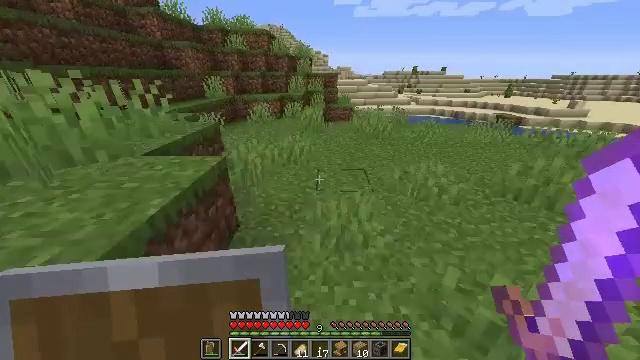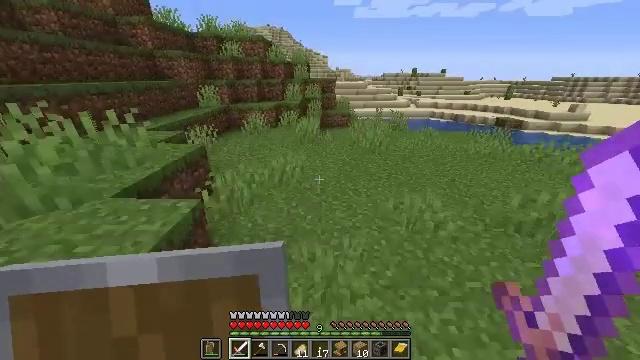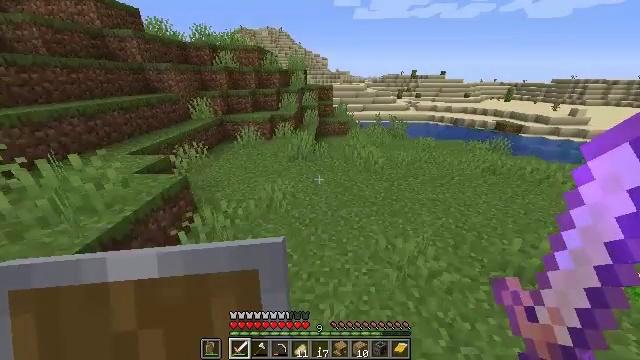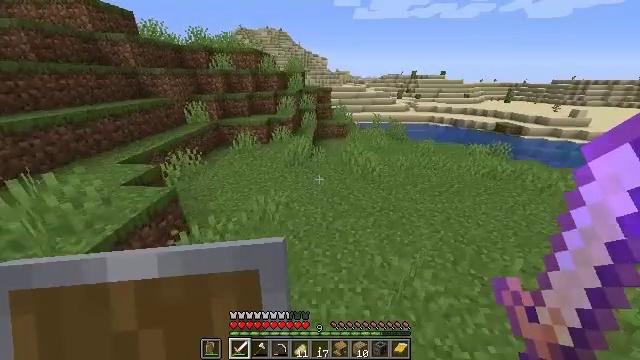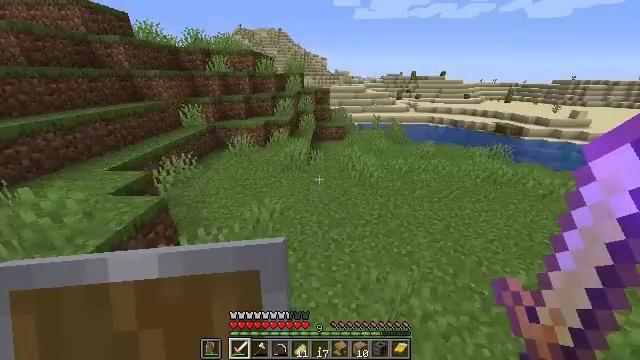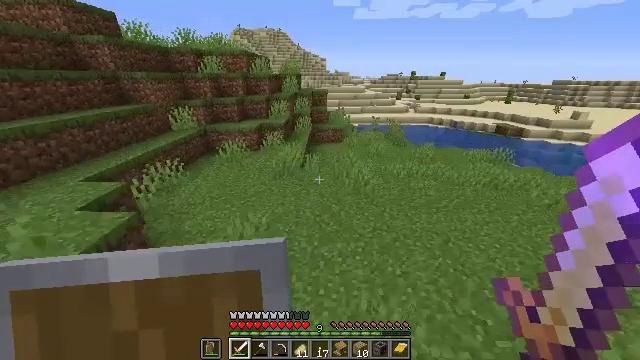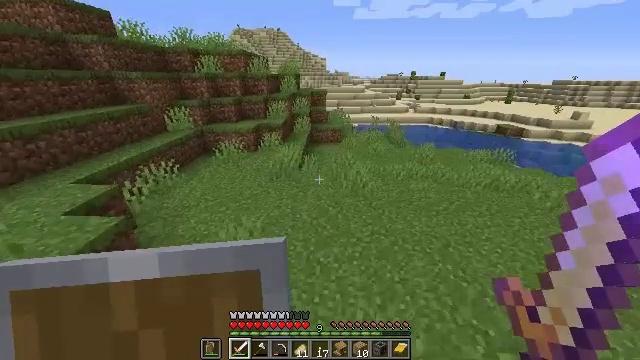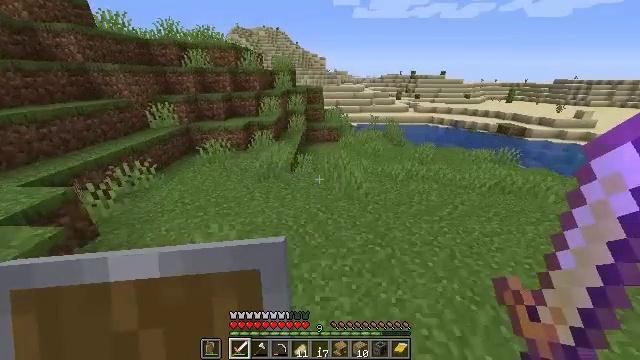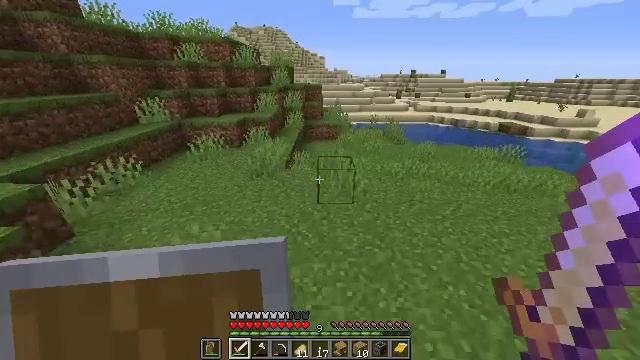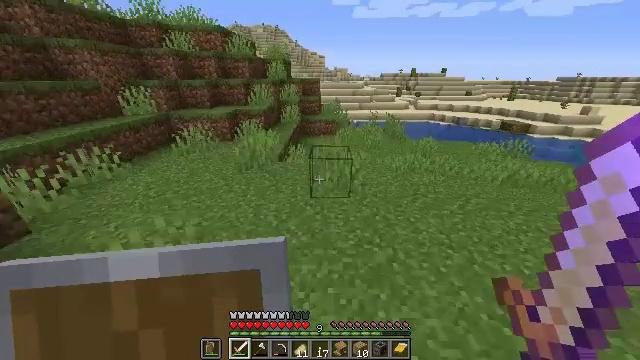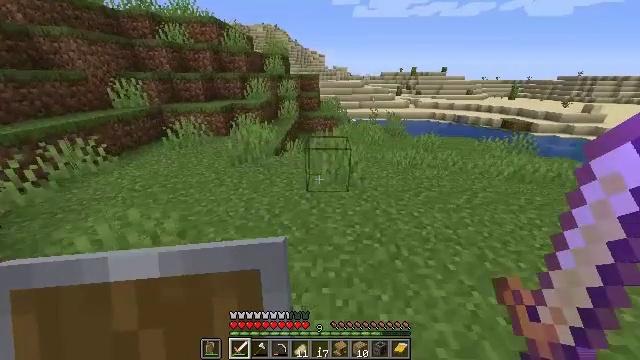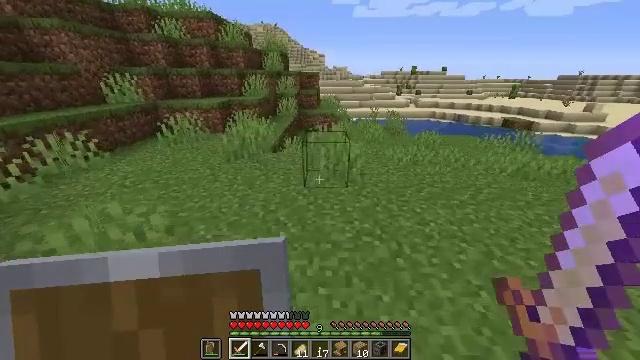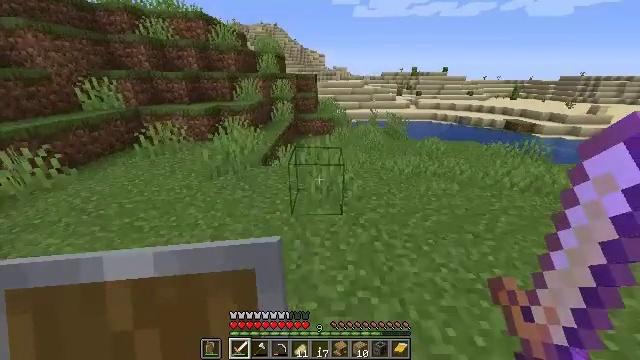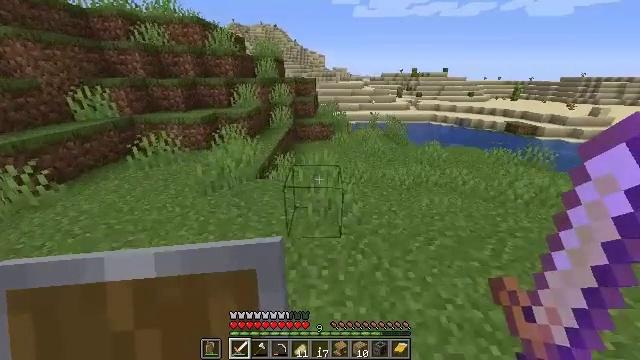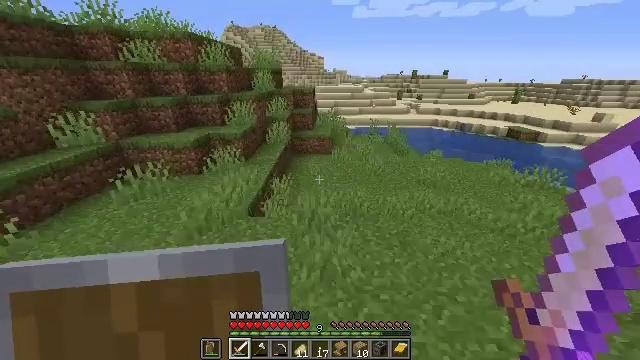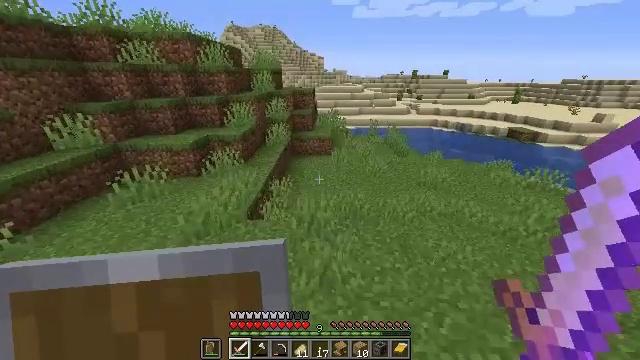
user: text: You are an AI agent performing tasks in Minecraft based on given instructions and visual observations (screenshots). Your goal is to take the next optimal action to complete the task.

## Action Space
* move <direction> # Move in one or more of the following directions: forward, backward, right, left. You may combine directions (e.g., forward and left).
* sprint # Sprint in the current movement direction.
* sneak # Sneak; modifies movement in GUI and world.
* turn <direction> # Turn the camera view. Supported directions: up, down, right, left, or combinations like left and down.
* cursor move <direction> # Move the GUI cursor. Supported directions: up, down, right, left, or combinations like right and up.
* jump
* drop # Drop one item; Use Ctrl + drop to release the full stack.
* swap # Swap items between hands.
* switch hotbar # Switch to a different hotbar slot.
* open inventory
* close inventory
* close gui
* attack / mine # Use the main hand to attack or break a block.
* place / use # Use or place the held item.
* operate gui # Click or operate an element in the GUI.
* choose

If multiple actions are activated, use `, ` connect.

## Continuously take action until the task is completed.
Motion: motion action
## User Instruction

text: Harvest sugar cane from the plant.
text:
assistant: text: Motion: move forward and move right, jump
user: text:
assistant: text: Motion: move forward and move right, jump
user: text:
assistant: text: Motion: move forward and move right, jump
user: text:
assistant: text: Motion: move forward and move right, jump
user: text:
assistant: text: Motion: move forward and move right, jump
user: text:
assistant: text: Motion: move forward, jump
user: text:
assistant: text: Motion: move forward, jump
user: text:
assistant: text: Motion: move forward, jump
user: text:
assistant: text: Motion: move forward, jump
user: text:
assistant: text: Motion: move forward, jump
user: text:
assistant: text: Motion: move forward, jump
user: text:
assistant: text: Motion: move forward, jump
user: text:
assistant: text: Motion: move forward, jump
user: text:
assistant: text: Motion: move forward, jump
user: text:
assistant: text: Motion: move forward, jump
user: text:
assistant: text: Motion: move forward, jump
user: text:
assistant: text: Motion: move forward, jump
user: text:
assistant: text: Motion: move forward, jump
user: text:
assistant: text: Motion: move forward, jump
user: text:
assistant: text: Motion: move forward, jump
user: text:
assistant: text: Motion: move forward, jump
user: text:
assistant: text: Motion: move forward, jump
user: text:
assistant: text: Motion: move forward, jump
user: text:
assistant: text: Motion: move forward, jump
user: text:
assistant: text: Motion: move forward, jump
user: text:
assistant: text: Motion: move forward, jump
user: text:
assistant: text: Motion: move forward, jump
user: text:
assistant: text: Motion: move forward, jump
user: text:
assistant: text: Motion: move forward, jump
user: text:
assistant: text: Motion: move forward, jump